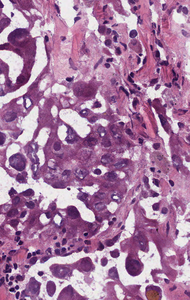
Tumor epithelial tissue: yes
Tumor-associated stroma tissue: no
Normal tissue: no